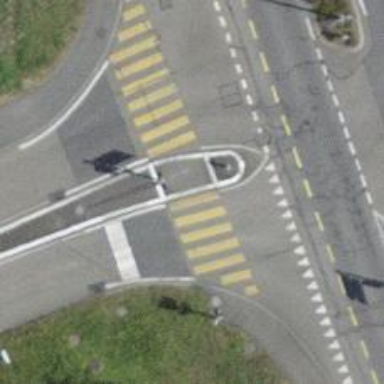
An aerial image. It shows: Kerb serving as barrier.